Interaction volume radius: 5 \u00c5
Interaction volume height: 10 \u00c5
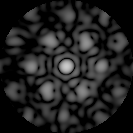
Disorder parameter: 0.4745